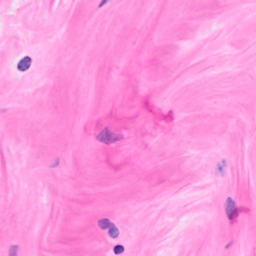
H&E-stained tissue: Breast